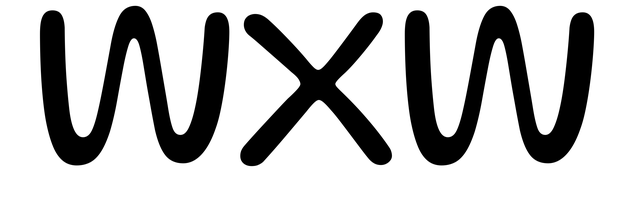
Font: Gluten_Light